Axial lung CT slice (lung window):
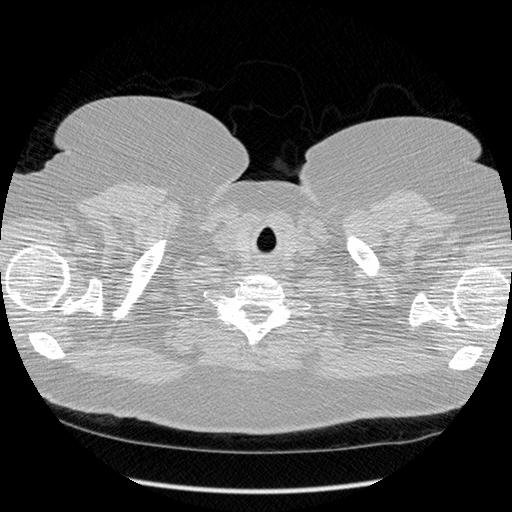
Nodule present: no